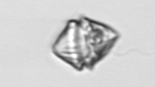
Label: Gyrodinium